Question: I've got a new project with Maven architecture. When I'm trying to add a dependency to my project, m2e finds no jars to match my requests (search result is always empty).

My Eclipse settings allow to Download Artifact Sources. (Preferences->Maven)
The Maven repositiry has settings.xml (the default one). What's more, it has some jars inside, but still Eclipse doesn't see them.
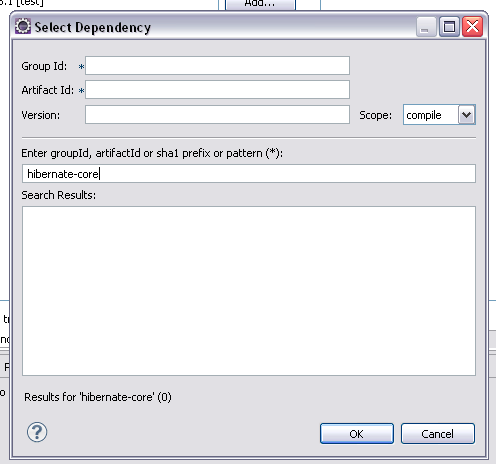
Answer: I've found the answer. Settings.xml must look like this.
'''
<mirrors>
</mirrors>
<profiles>
<profile>
<id>jdk-1.4</id>
<activation>
<jdk>1.4</jdk>
</activation>
<repositories>
<repository>
<id>jdk14</id>
<name>Repository for JDK 1.4 builds</name>
<url>http://www.myhost.com/maven/jdk14</url>
<layout>default</layout>
<snapshotPolicy>always</snapshotPolicy>
</repository>
</repositories>
</profile>
<profile>
<id>home</id>
<repositories>
<repository>
<id>central</id>
<name>Repo for maven</name>
<url>http://repo1.maven.org/maven2</url>
<layout>default</layout>
</repository>
<repository>
<id>jboss</id>
<url>http://repository.jboss.com/maven2</url>
</repository>
</repositories>
</profile>
</profiles>
<activeProfiles>
<activeProfile>home</activeProfile>
</activeProfiles>
'''
For m2e to work correctly the Window-Preferences-Maven-Update indexes on startup must be true. Or update maven repository through Show View-Maven Repositories-Global-Rebuild Index